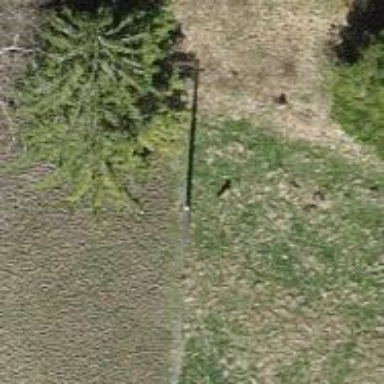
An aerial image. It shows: Power pole.